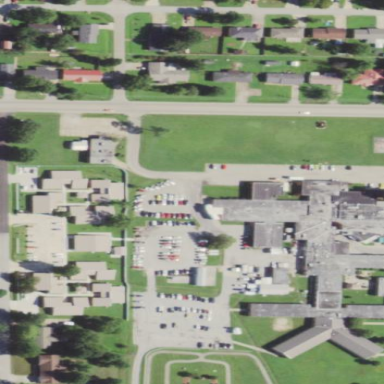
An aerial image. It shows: Hospital.